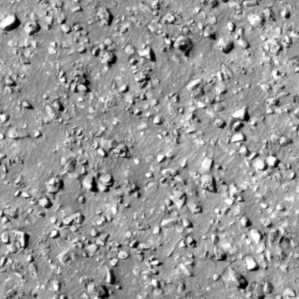
Label: non_frost